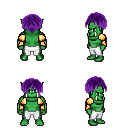
a pixel art fantasy rpg character, male body template, orc, green skin, gold arm armor, white pants, purple parted hairstyle, four views (front, back, left, right), 2x2 character sprite sheet, small pixel art, hard edges, no anti-aliasing